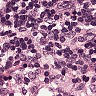
Metastatic tissue present: no